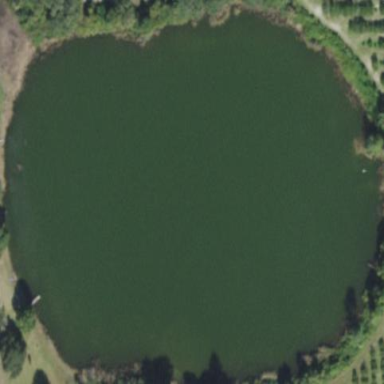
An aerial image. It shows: Beautiful lake surrounded by nature.